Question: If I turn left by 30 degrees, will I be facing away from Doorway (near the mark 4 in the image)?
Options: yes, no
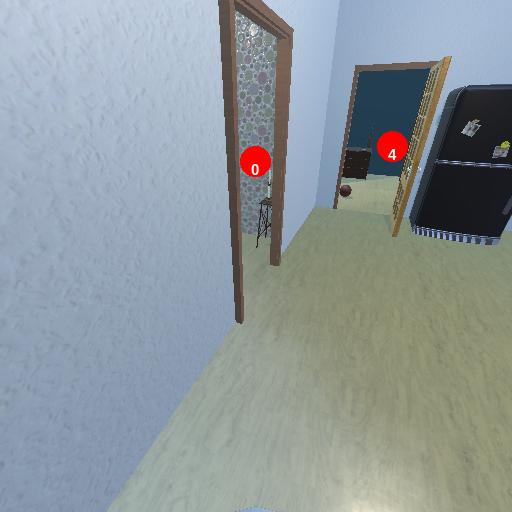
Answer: yes